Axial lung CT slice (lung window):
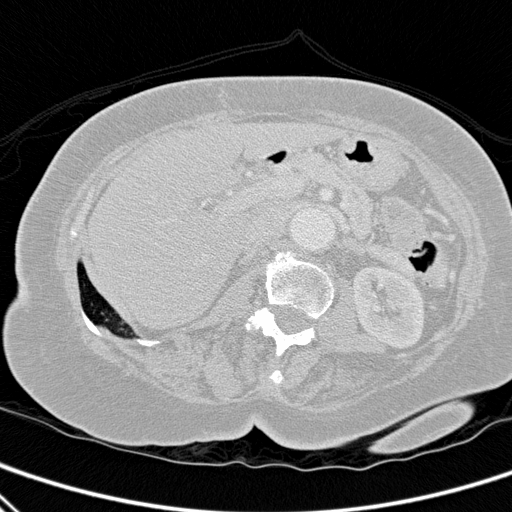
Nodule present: no